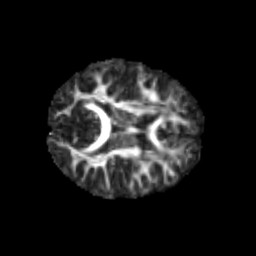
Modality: FA
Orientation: axial
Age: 8
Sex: male
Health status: healthy